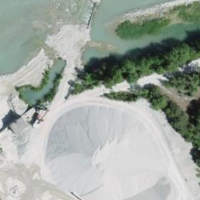
EUNIS habitat code: 56
Species observed at this site:
Sympetrum danae